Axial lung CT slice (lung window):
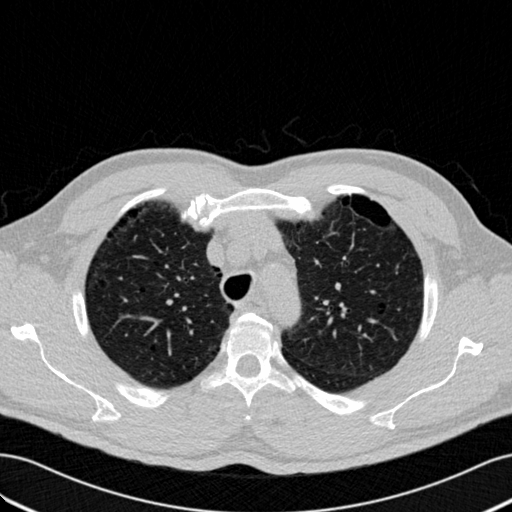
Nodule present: no